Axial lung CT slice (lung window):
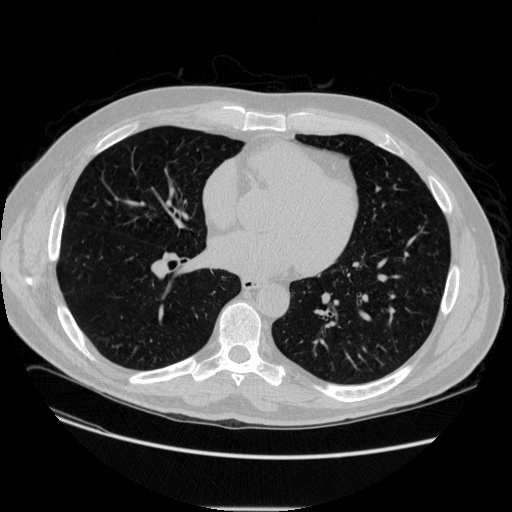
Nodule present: no